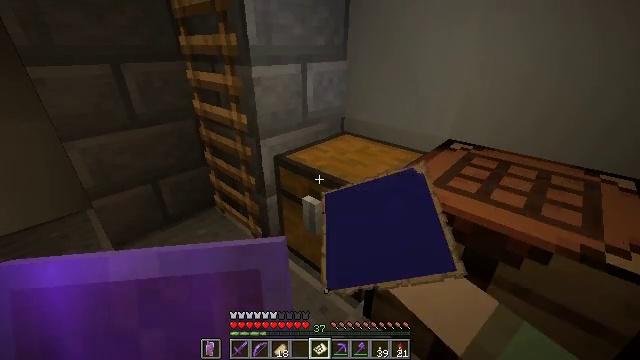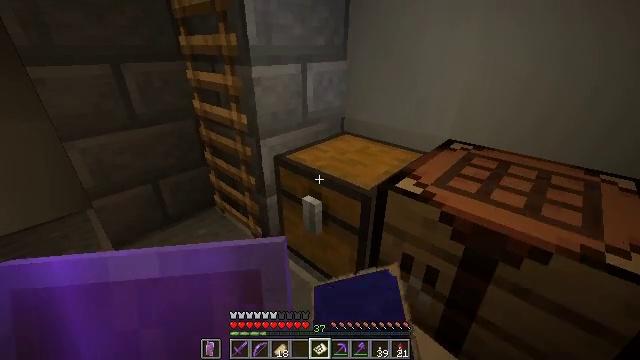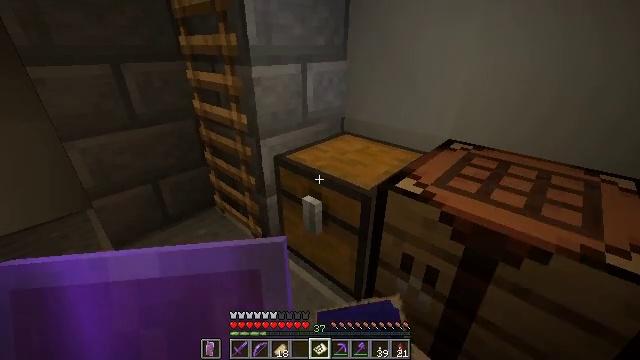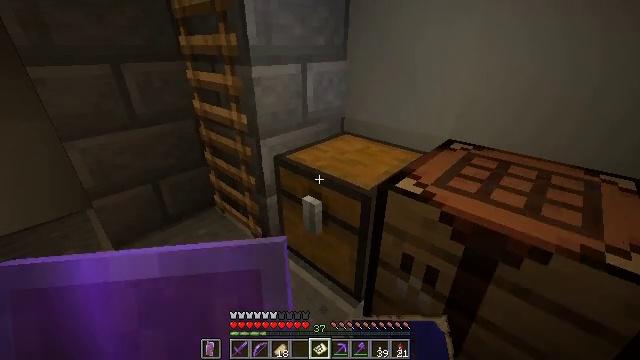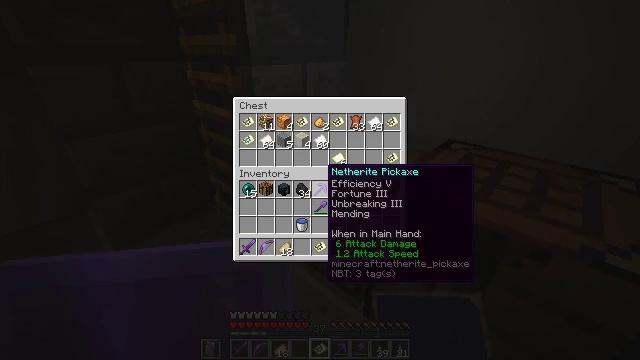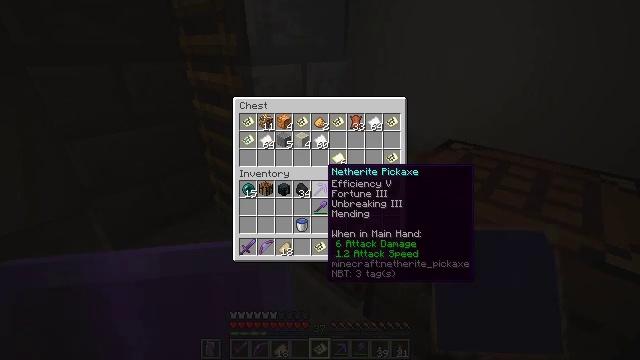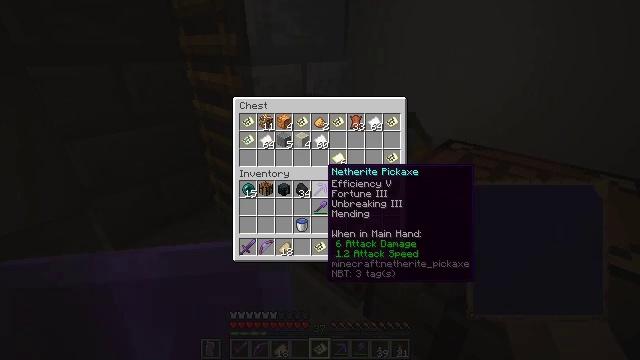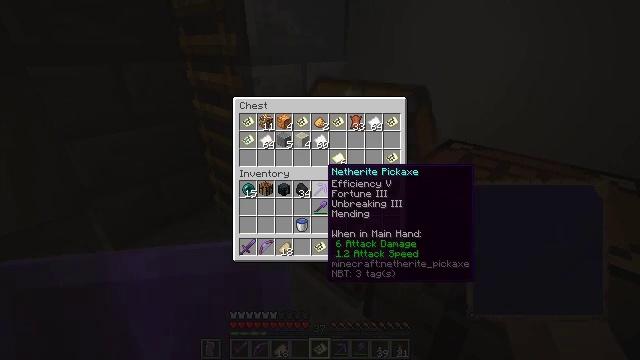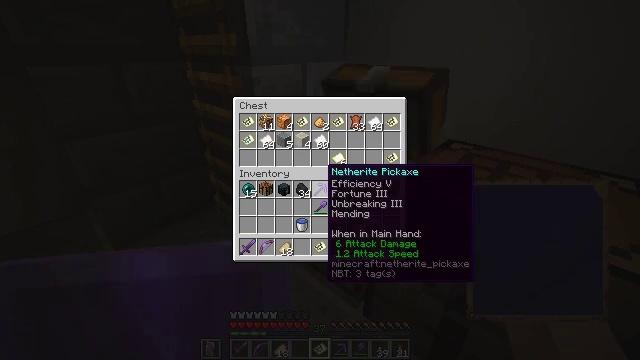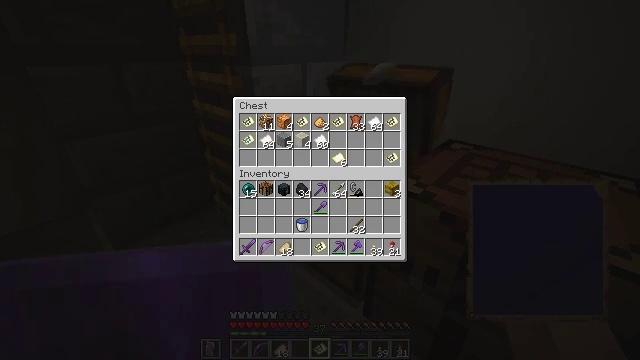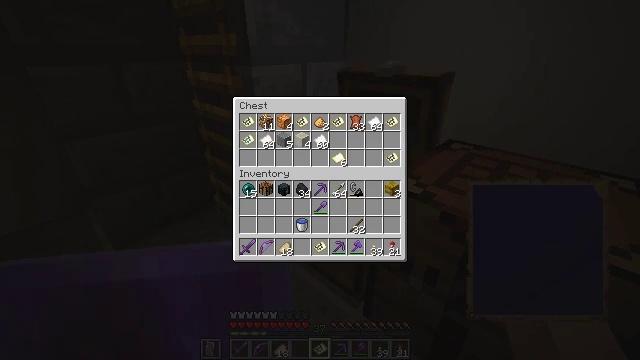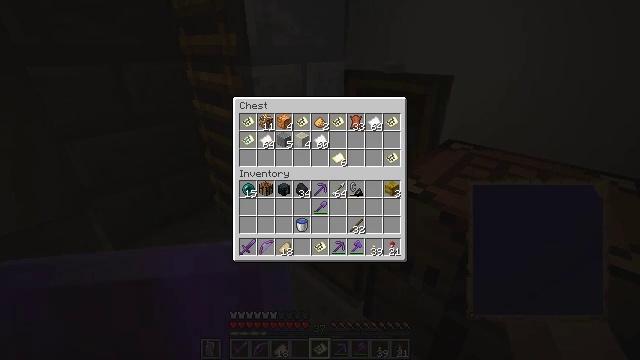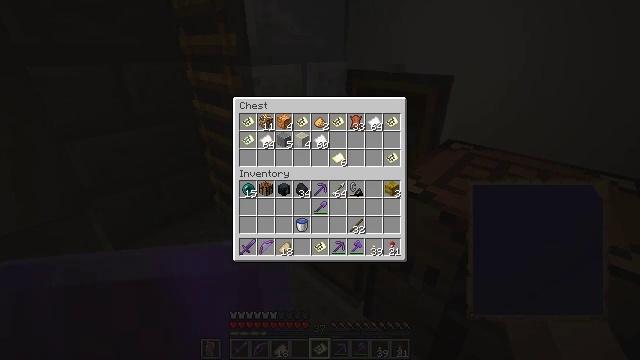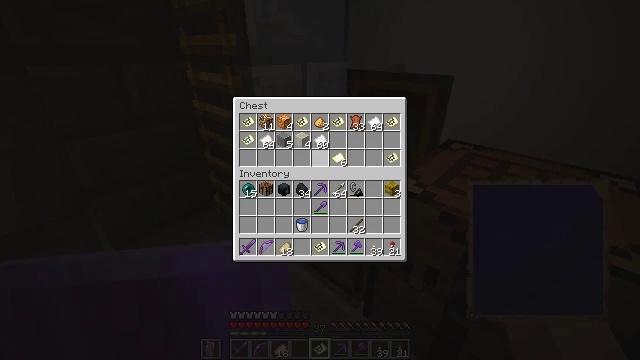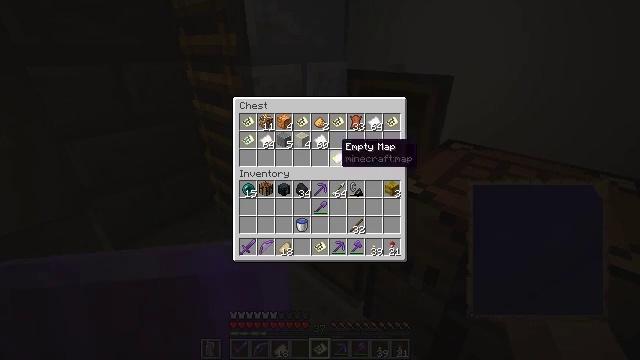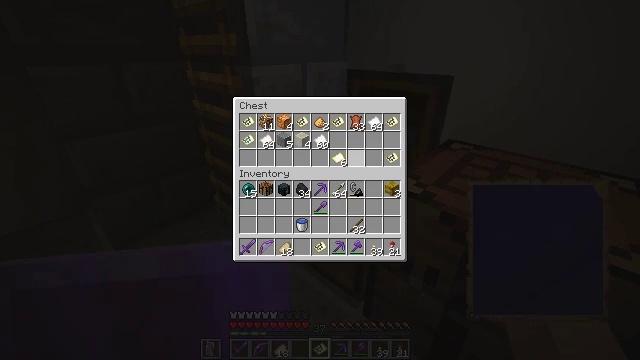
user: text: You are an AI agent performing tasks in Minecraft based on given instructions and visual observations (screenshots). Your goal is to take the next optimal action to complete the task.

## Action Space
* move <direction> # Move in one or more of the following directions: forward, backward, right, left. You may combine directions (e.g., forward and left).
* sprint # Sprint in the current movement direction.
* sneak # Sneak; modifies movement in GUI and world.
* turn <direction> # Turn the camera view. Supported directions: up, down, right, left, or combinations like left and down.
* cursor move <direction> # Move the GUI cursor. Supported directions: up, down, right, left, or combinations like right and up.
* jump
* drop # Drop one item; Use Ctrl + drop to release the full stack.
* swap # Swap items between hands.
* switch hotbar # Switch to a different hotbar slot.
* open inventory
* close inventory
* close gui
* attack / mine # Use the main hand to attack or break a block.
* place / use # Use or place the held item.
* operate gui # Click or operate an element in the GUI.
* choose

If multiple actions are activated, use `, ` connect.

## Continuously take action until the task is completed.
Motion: motion action
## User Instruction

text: Craft a filled map.
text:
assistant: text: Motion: use / place
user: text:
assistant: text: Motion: no_op
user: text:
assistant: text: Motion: no_op
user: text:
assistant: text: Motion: no_op
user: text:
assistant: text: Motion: no_op
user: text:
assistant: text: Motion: no_op
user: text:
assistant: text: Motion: no_op
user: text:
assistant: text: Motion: no_op
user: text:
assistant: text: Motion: no_op
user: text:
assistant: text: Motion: turn left and up
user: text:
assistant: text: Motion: no_op
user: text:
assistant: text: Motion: no_op
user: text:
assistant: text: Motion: turn right
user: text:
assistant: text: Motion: turn right
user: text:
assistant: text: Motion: turn right
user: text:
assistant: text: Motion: no_op
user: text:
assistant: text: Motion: no_op
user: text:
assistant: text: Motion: no_op
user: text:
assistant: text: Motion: no_op
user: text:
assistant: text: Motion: no_op
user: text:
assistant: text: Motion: no_op
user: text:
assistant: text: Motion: no_op
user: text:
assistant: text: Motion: no_op
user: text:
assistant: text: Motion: turn left
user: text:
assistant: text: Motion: turn left and up
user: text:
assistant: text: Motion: no_op
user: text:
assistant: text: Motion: no_op
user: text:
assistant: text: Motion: no_op
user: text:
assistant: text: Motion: no_op
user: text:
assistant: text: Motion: no_op